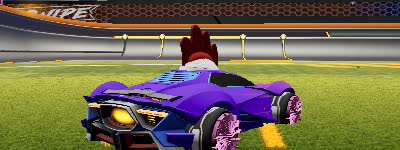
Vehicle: werewolf